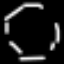
Label: octagon